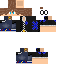
A male human skin with medium skin, wearing brown long hair dressed in a blue tshirt and blue jeans, featuring a closed mouth.